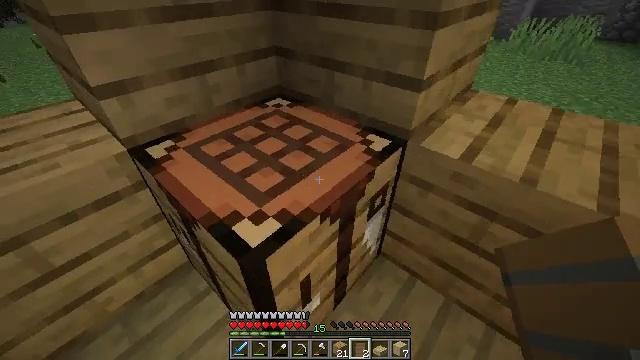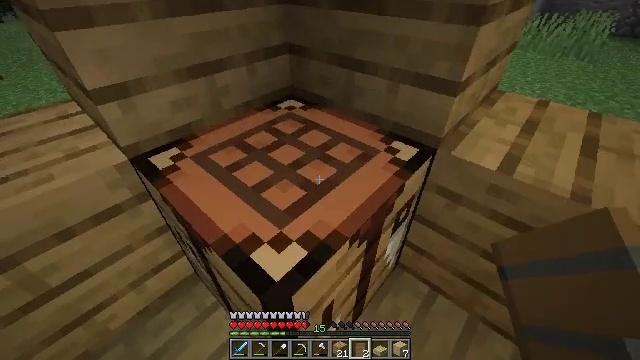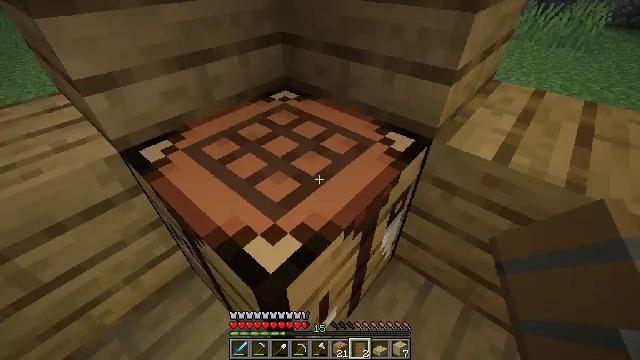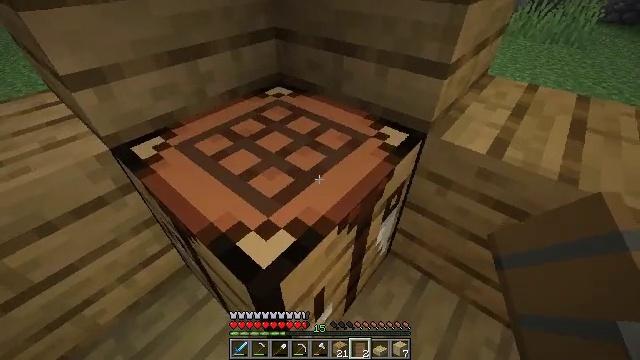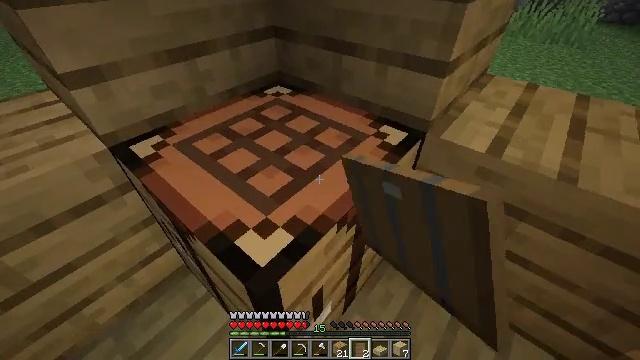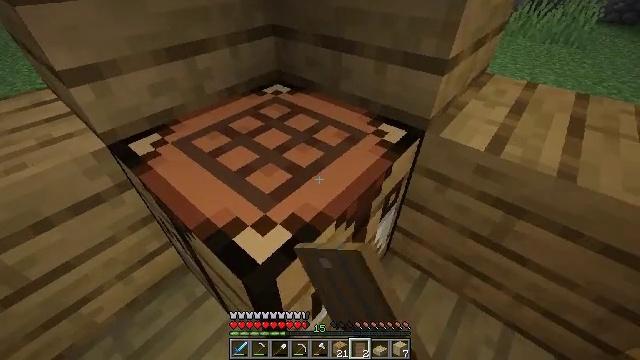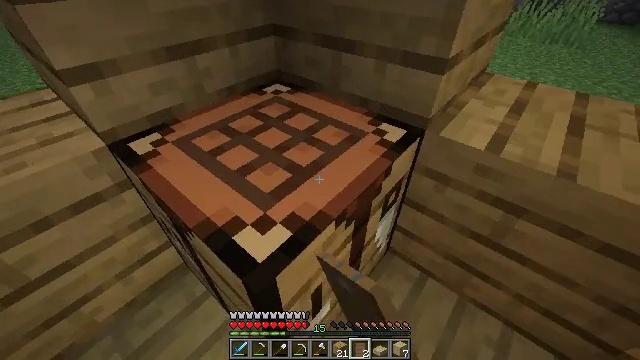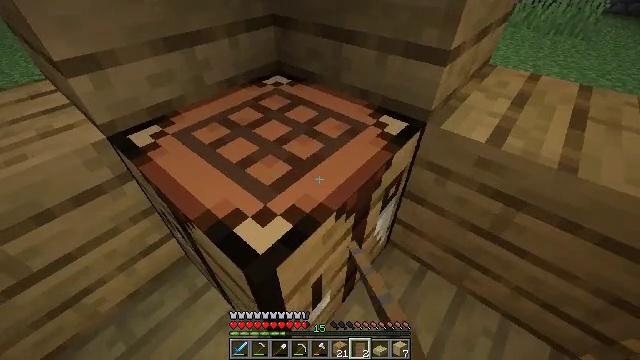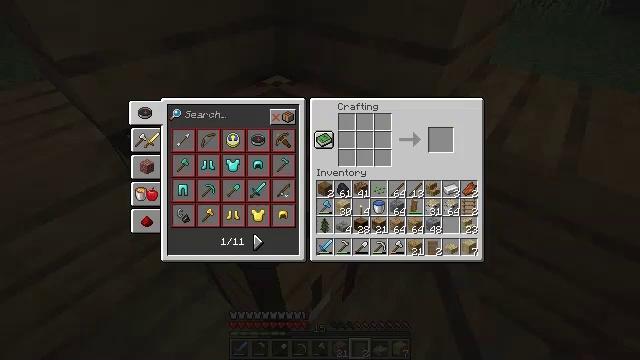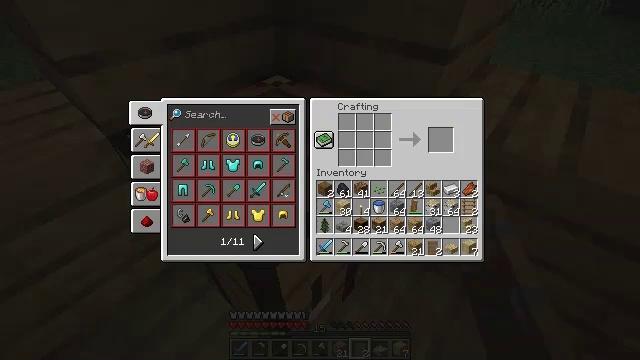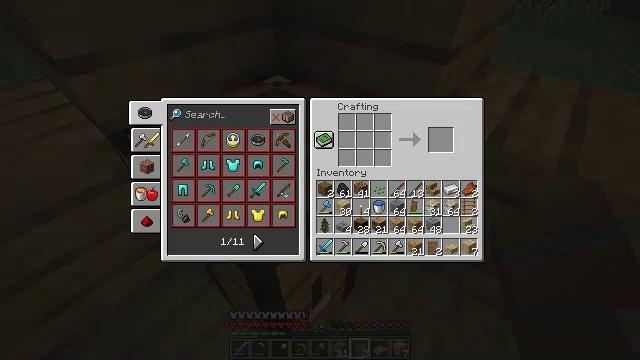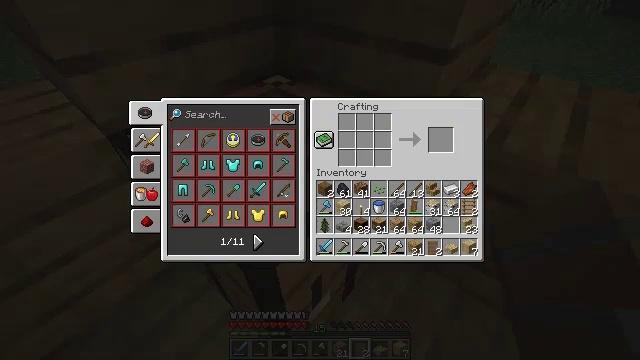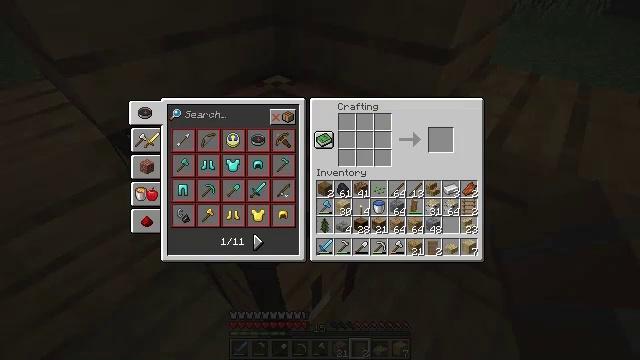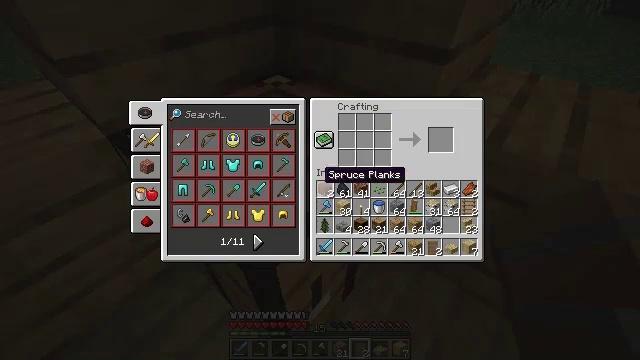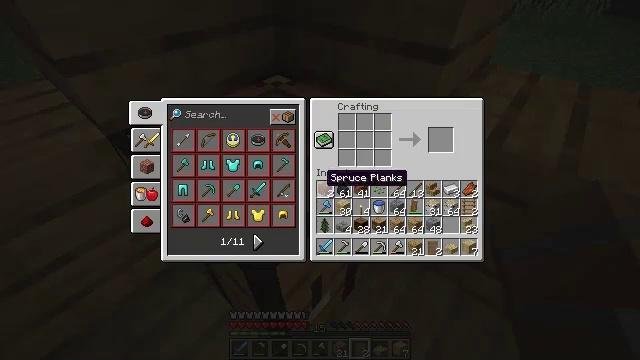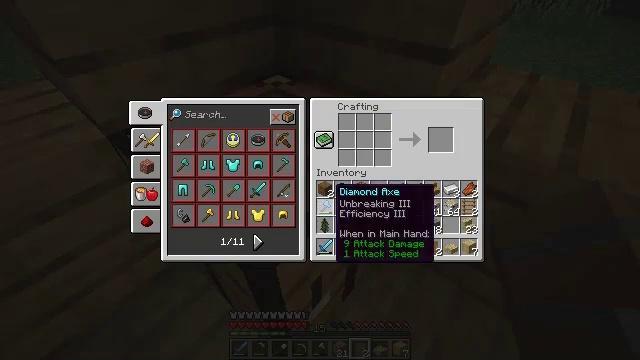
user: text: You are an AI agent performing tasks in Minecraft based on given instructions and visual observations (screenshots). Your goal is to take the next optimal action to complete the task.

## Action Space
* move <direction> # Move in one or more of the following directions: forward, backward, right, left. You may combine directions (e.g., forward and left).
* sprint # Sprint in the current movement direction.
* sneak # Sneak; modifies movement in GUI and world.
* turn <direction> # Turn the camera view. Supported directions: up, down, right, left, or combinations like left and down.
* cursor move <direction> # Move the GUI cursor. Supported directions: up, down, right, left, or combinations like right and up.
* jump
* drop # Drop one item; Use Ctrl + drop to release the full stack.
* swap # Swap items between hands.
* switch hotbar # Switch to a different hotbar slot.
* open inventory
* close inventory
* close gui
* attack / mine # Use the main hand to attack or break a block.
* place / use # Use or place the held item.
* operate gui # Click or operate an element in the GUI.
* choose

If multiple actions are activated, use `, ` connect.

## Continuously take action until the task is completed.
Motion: motion action
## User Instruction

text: Make an oak fence from oak planks and sticks.
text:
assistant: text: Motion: move forward and move left
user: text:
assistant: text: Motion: turn down
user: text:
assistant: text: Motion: use / place
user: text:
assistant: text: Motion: use / place
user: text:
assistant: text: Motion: use / place
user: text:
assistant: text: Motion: no_op
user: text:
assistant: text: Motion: turn down
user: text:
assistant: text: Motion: cursor move down, open gui
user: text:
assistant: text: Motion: no_op
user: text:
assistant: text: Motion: no_op
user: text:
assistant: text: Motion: no_op
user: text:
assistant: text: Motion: no_op
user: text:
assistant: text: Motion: cursor move up
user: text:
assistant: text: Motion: no_op
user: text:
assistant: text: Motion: cursor move right and down
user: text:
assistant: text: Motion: cursor move right and down
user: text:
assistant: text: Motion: cursor move right
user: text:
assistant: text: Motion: no_op
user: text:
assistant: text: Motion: no_op
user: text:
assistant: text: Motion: no_op
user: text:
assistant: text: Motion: cursor move right and up
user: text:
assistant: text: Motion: no_op
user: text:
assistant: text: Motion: no_op
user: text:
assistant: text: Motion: no_op
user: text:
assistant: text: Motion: cursor move right
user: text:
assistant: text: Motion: cursor move right
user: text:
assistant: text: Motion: no_op
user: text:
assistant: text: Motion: no_op
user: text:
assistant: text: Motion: no_op
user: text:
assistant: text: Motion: cursor move down